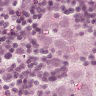
Metastatic tissue present: yes